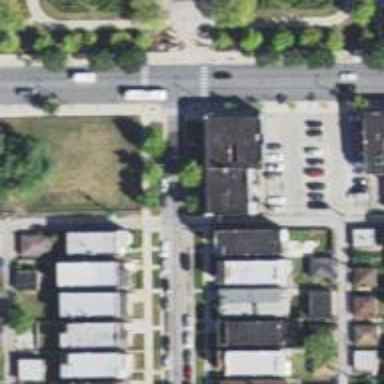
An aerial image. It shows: Alleyway designated as service road.